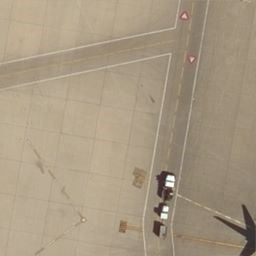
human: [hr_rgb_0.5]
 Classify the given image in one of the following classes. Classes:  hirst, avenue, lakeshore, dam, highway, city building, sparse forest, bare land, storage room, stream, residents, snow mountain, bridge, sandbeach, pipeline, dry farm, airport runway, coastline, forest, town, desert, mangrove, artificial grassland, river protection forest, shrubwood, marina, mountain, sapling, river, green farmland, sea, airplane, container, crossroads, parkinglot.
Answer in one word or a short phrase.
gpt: airport runway